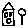
Label: house